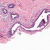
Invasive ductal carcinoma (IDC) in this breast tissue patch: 0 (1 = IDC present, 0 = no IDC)